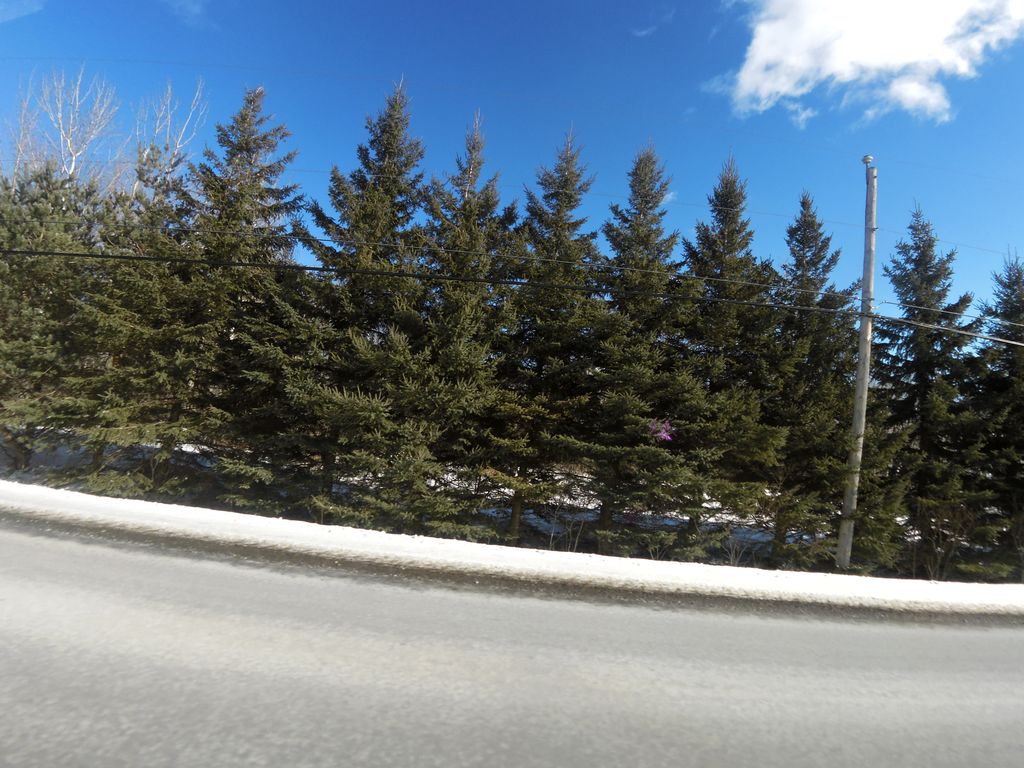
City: ottawa-gatineau